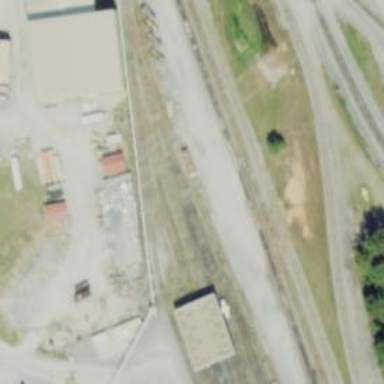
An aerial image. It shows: Railway spur service.